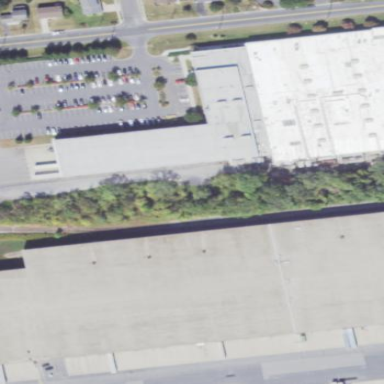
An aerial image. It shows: Warehouse building.